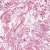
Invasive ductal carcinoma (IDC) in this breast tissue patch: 0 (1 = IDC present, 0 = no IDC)